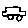
Label: car